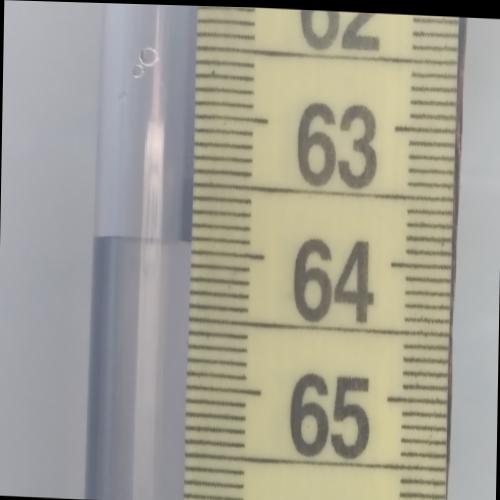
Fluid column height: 63.9 cm